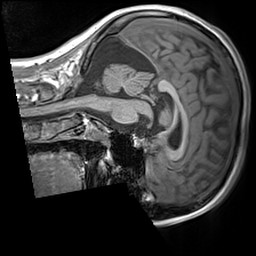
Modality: T1w
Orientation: sagittal
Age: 19
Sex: female
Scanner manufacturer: siemens
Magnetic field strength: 3 T
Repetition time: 1.6 s
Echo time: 0.00236 s